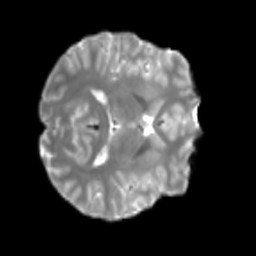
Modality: T2w
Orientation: axial
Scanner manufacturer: siemens
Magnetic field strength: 3 T
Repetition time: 4 s
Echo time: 0.0594 s